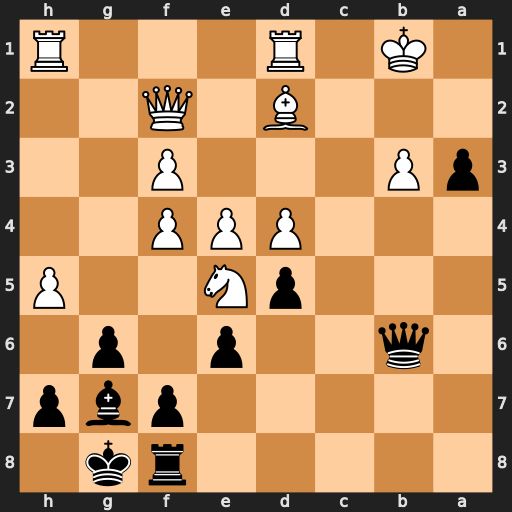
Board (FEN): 5rk1/5pbp/1q2p1p1/3pN2P/3PPP2/pP3P2/3B1Q2/1K1R3R
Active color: b
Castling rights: -
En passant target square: -
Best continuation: Qxb3+ Ka1 Qb2#